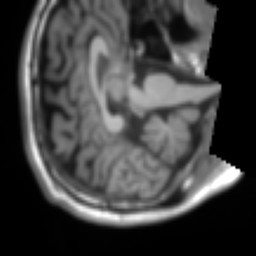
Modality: T1w
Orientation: axial